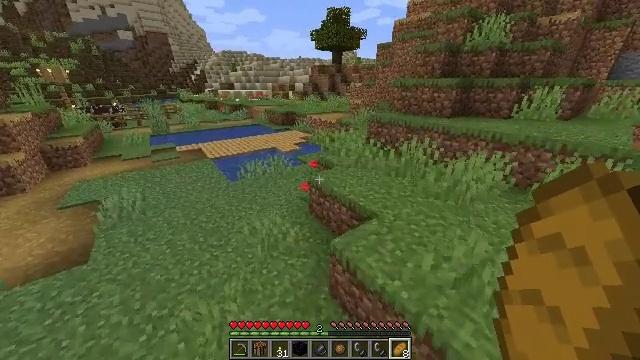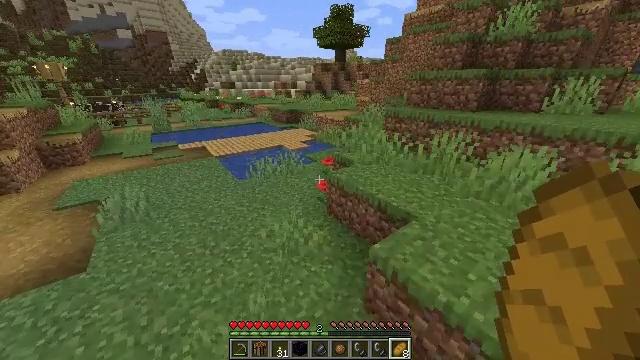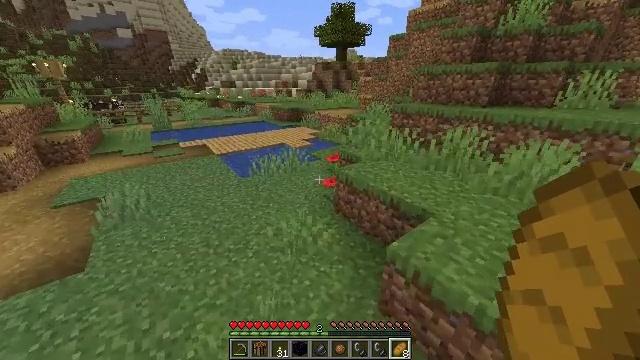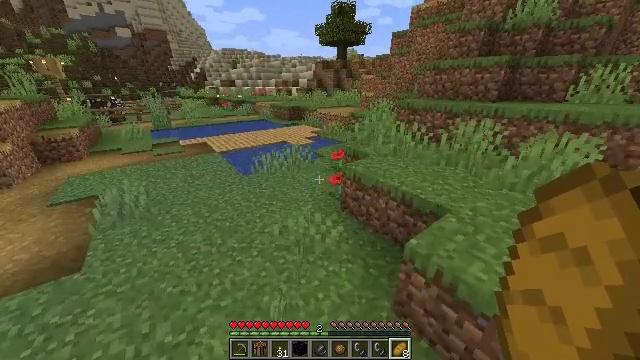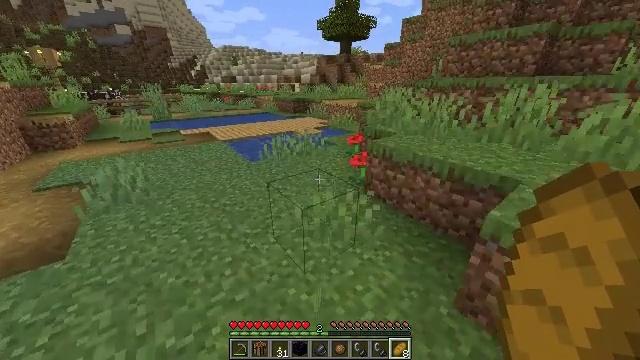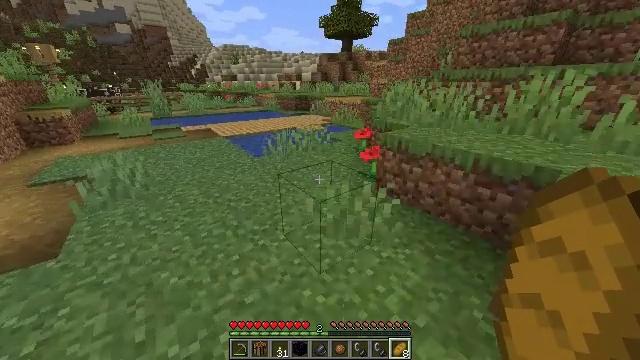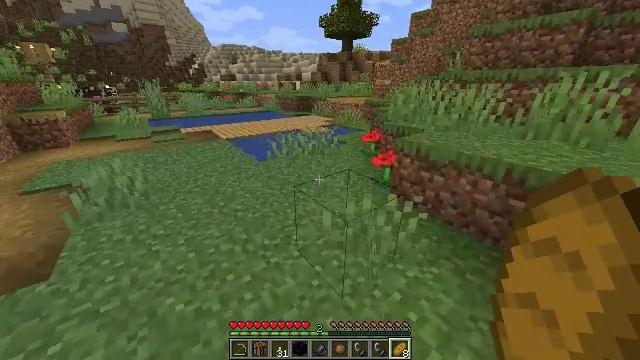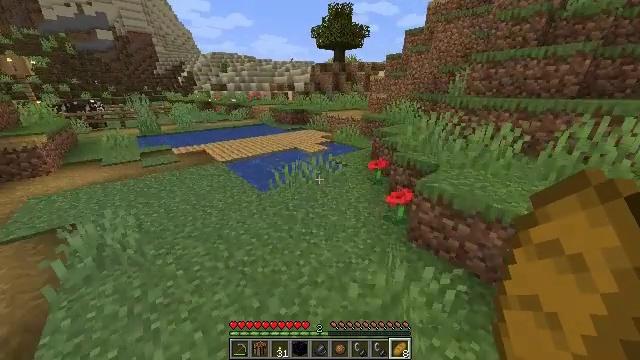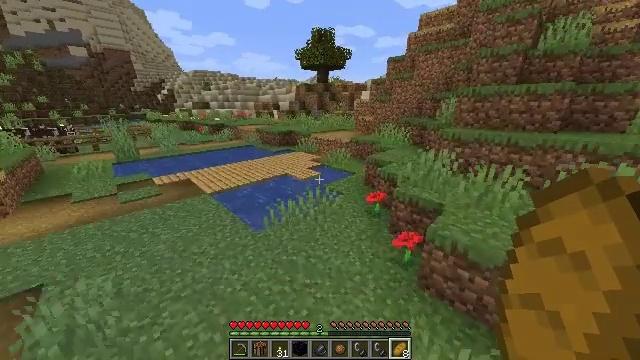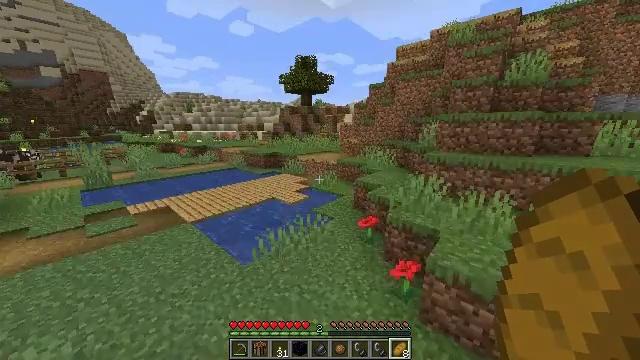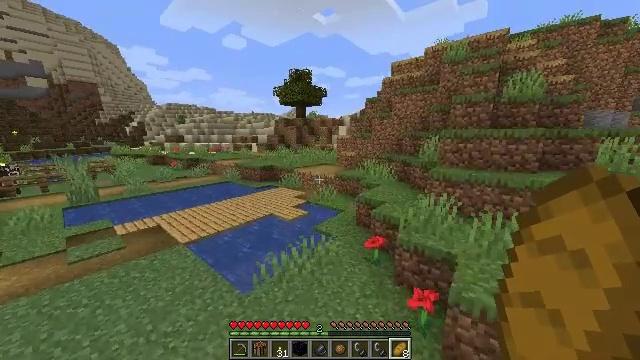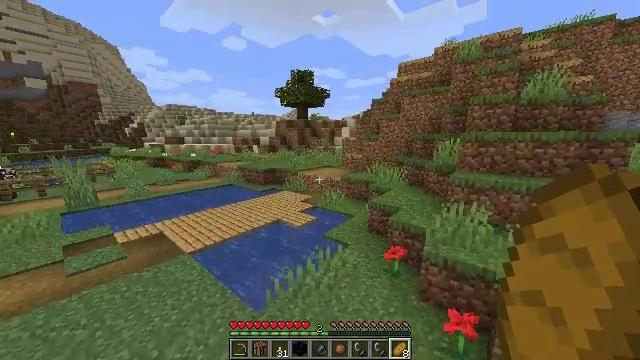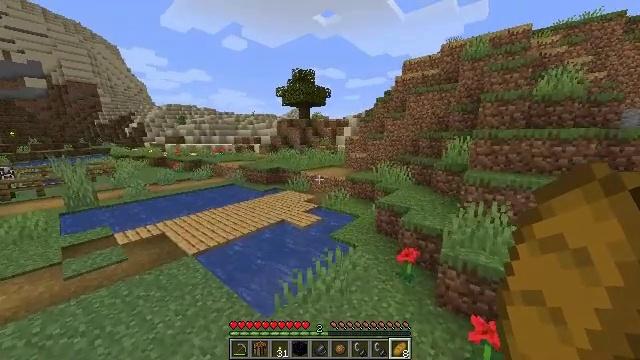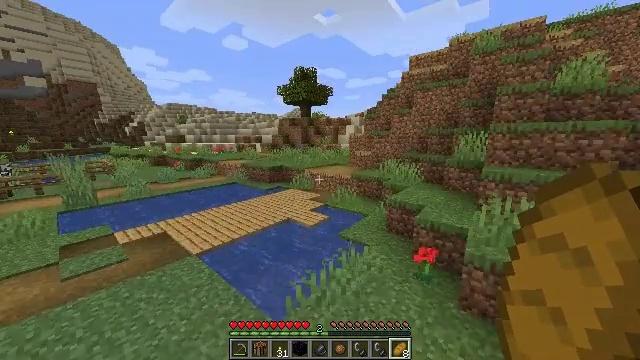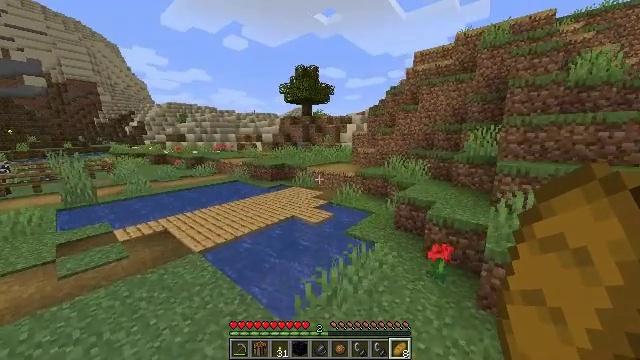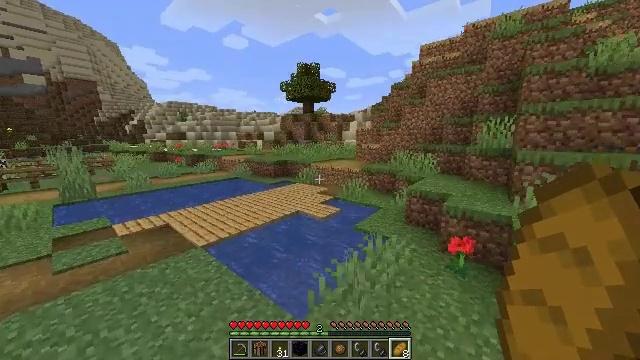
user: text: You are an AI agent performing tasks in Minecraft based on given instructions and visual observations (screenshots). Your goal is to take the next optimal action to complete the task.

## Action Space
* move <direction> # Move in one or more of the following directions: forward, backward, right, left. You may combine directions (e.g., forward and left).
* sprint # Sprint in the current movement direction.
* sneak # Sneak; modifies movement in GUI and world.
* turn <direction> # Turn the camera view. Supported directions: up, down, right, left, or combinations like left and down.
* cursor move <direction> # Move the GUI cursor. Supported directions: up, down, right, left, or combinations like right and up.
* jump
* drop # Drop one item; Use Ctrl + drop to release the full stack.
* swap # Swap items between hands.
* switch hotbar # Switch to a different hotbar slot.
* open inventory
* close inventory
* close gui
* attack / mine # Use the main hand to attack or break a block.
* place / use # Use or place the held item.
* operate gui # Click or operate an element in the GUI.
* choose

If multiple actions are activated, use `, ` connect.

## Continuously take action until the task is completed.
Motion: motion action
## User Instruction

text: Excavate the red sand area.
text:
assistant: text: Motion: move forward and move left, sprint, jump
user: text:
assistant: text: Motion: move forward and move left, sprint, jump
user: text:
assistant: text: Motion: move forward and move left, sprint, jump
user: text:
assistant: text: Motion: move forward and move left, sprint, jump
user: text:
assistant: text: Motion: move forward and move left, sprint, jump
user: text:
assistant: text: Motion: move forward and move left, sprint, jump
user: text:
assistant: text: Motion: move forward and move left, sprint, turn right and up, jump
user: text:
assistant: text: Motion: move forward and move left, sprint, turn right and up, jump
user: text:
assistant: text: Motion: move forward and move left, sprint, turn right and up, jump
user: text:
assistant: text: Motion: move forward and move left, sprint, turn right and up, jump
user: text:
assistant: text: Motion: move forward and move left, sprint, jump
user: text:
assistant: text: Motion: move forward and move left, sprint, jump
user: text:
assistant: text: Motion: move forward and move left, sprint, jump
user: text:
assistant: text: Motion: move forward and move left, sprint, jump
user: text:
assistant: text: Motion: move forward and move left, sprint, jump
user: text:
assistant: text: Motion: move forward and move left, sprint, jump
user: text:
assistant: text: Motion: move forward and move left, sprint, jump
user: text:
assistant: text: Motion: move forward and move left, sprint, jump
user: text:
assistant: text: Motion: move forward and move left, sprint, jump
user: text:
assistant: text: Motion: move forward and move left, sprint, jump
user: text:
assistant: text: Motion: move forward and move left, sprint, jump
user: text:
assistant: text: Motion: move forward and move left, sprint, jump
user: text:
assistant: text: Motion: move forward and move left, sprint, turn right, jump
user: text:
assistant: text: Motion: move forward and move left, sprint, turn right, jump
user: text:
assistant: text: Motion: move forward and move left, sprint, turn right, jump
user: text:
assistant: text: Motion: move forward and move left, sprint, turn right, jump
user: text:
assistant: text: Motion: move forward and move left, sprint, turn right, jump
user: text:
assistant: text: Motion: move forward and move left, sprint, turn right, jump
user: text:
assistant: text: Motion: move forward, sprint
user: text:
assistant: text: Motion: move forward, sprint, turn right